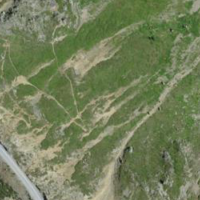
EUNIS habitat code: 31
Species observed at this site:
Silene acaulis